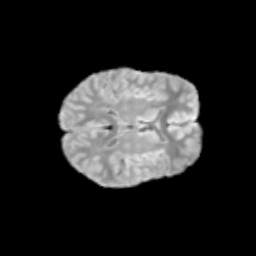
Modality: T2w
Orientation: axial
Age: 11
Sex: female
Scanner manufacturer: siemens
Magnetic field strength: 3 T
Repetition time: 3.8 s
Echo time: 0.07 s